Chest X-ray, PA view. Patient: 39 years old, sex F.
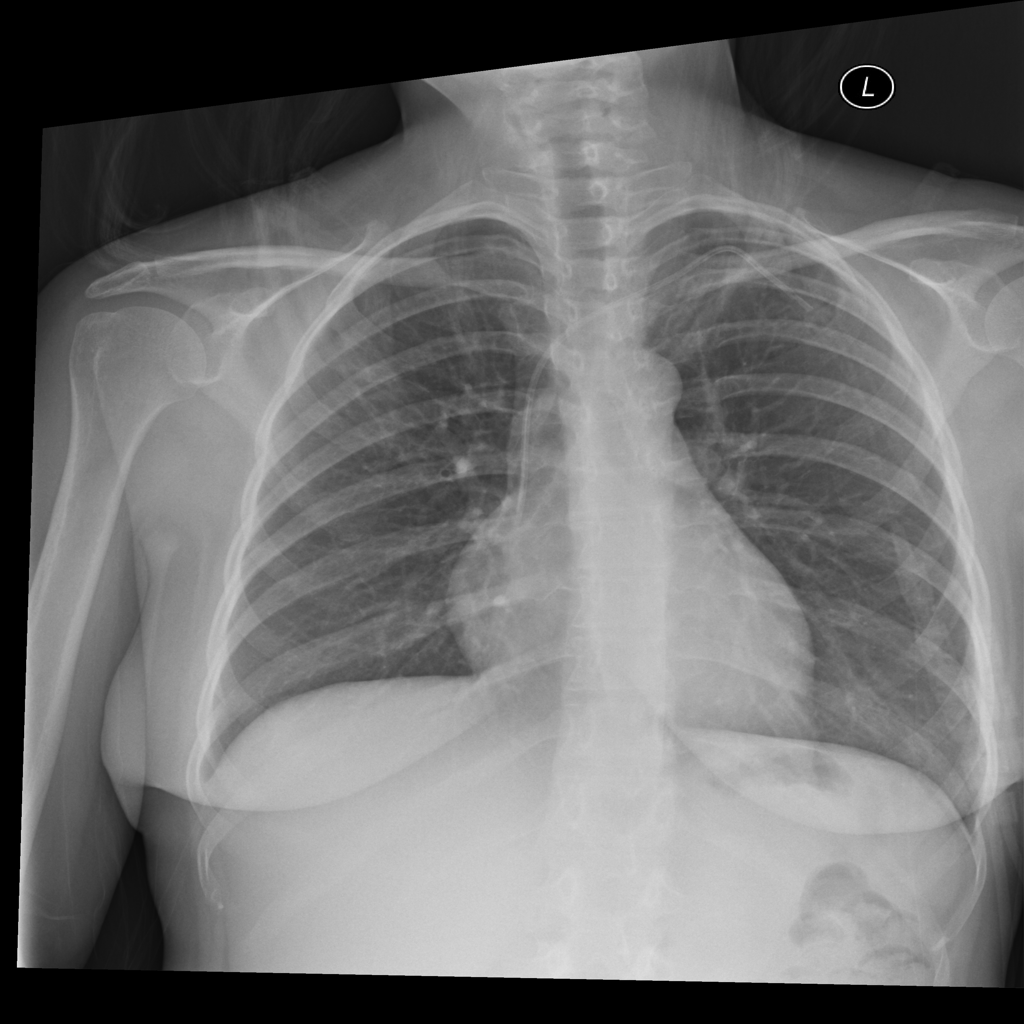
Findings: Consolidation, Infiltration